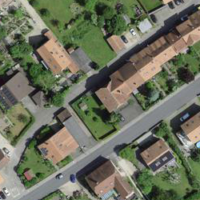
EUNIS habitat code: 54
Species observed at this site:
Orchis militaris